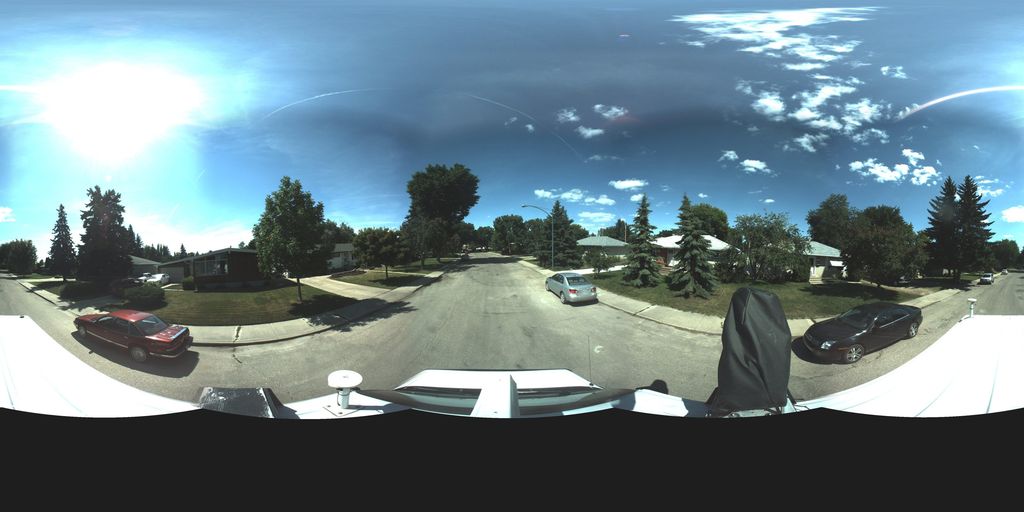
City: saskatoon